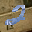
Label: 2